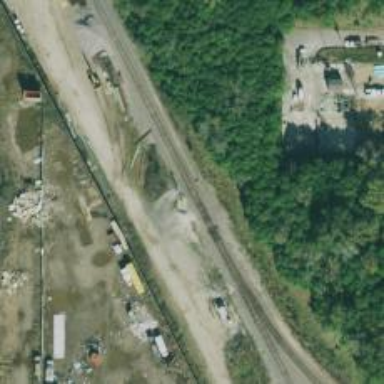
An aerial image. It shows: Railway signal.